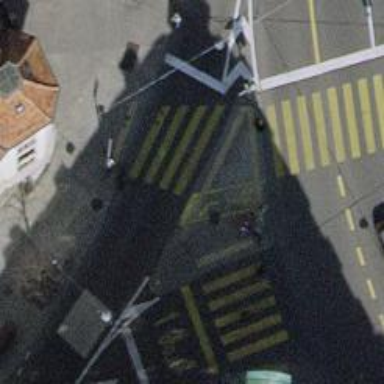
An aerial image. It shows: Crossing with traffic signals. It is zebra crossing.